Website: crate-barrel
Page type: newsletter-management
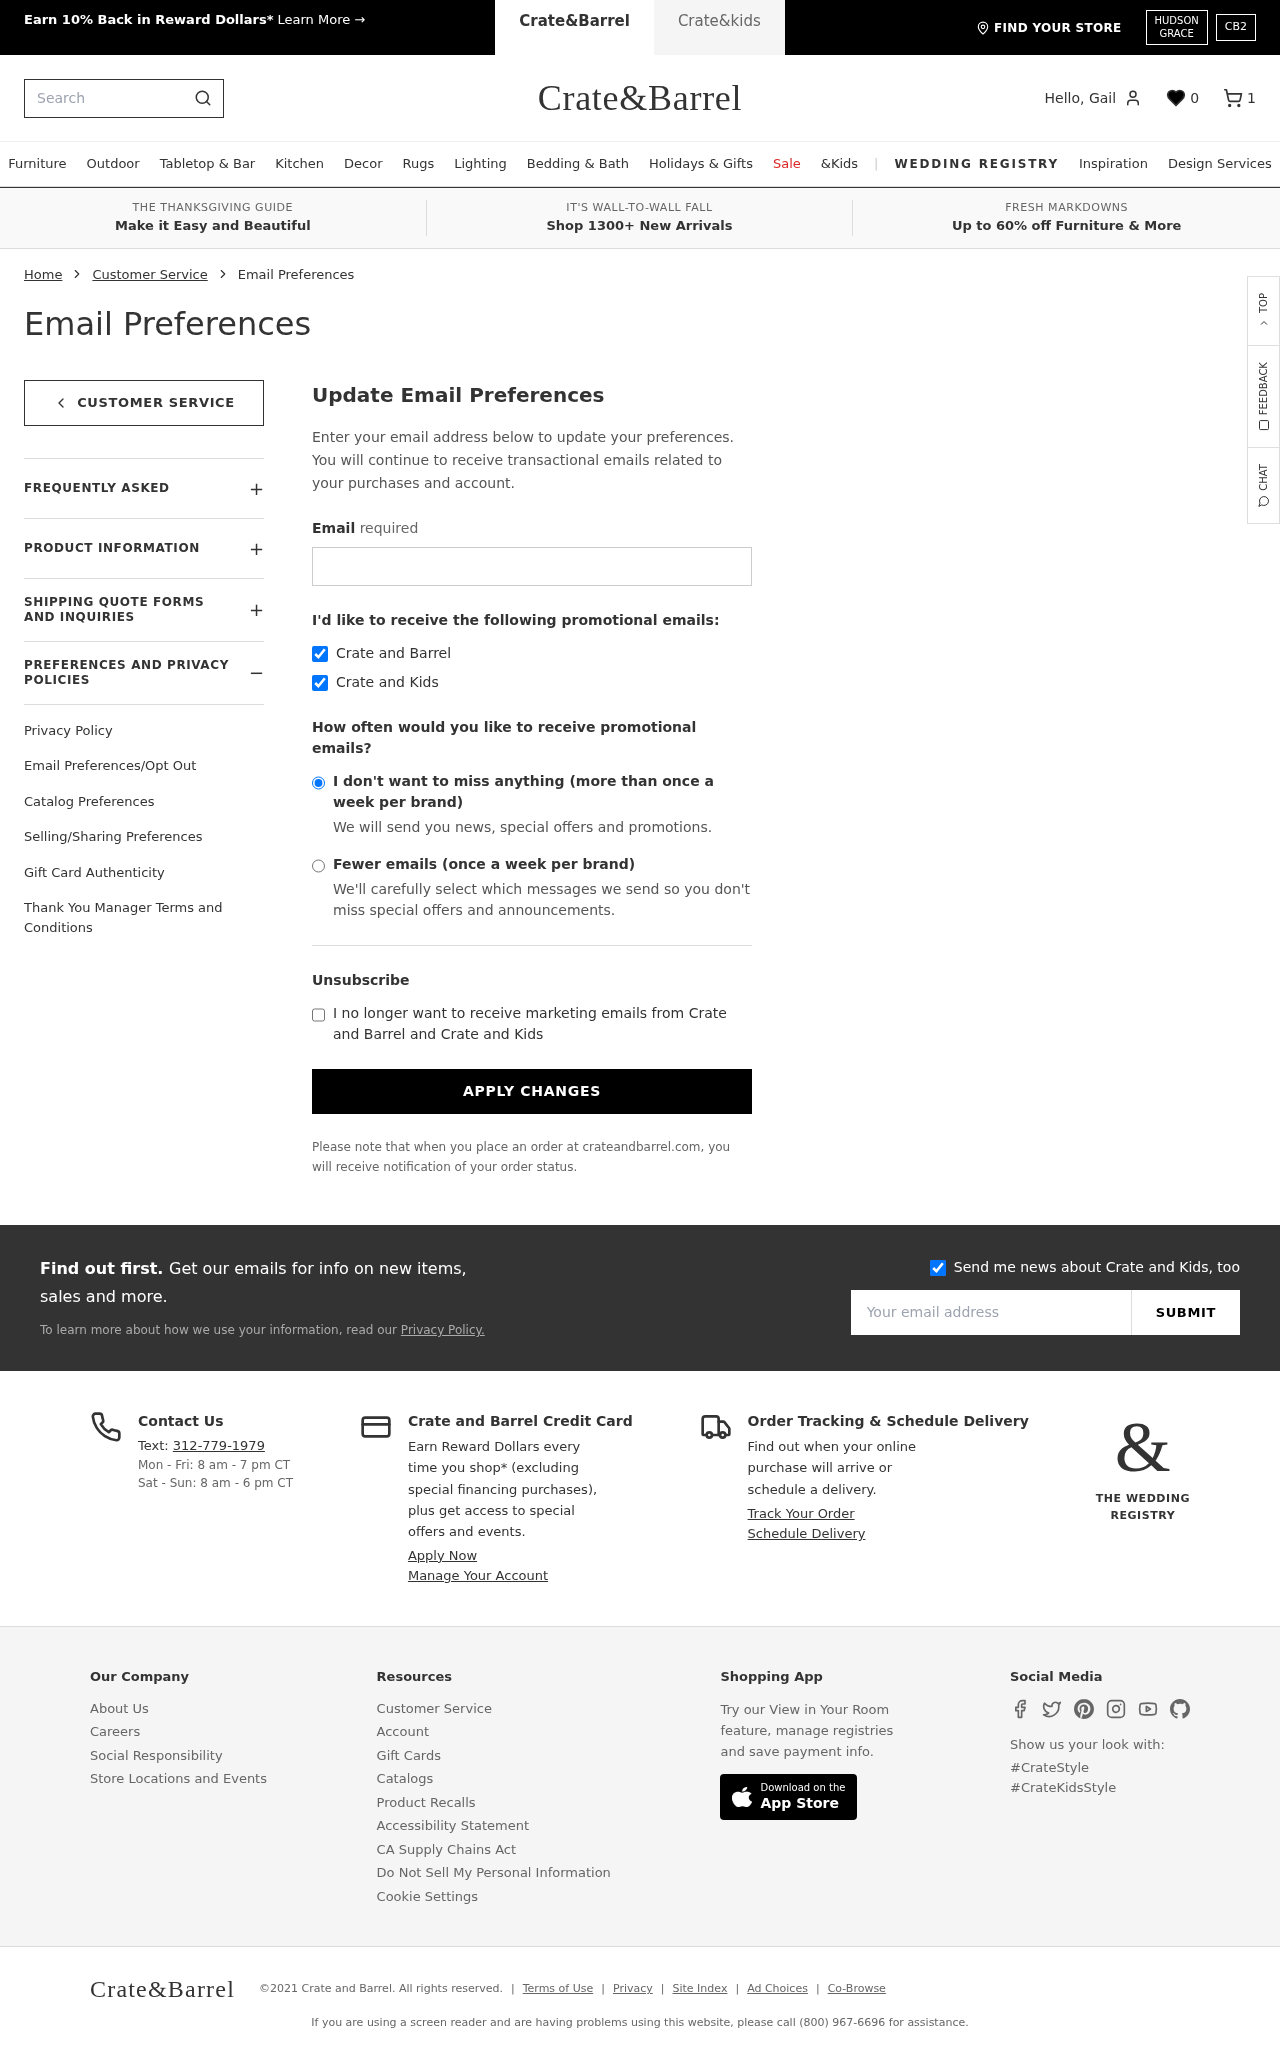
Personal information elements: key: PII_EMAIL
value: gail.richardson@yahoo.com
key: PII_FIRSTNAME
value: Gail
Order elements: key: ORDER_NUM_ITEMS
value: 1
Search elements: key: HEADER_SEARCH
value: Search
Other elements: key: FAVORITES_COUNT
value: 0